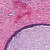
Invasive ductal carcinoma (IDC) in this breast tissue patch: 0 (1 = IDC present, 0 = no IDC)